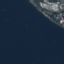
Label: SeaLake